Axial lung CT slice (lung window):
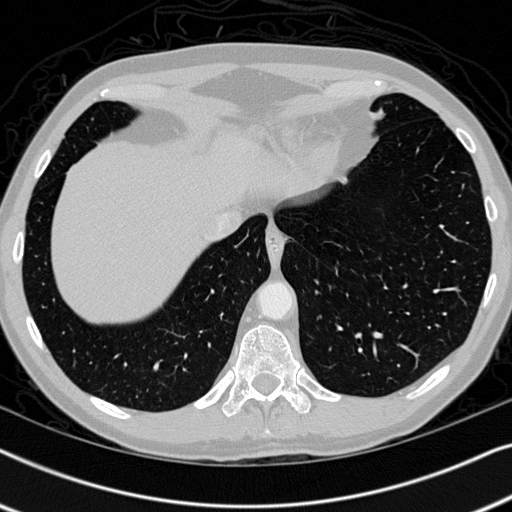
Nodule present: no